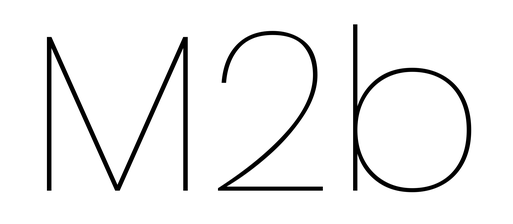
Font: Poppins-Thin